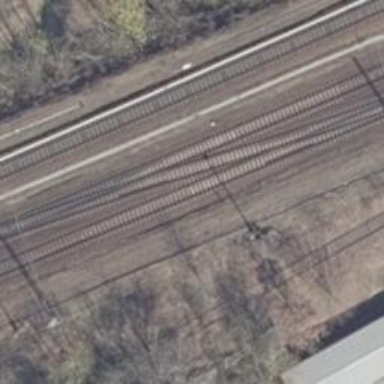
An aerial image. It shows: Railway track with contact line for electrification.